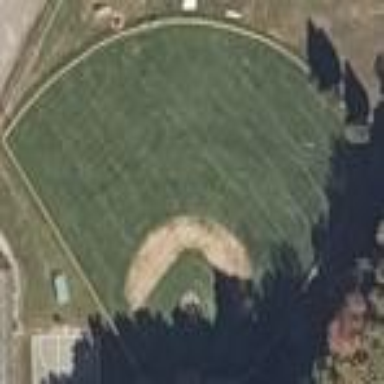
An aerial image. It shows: Baseball pitch for leisure land.